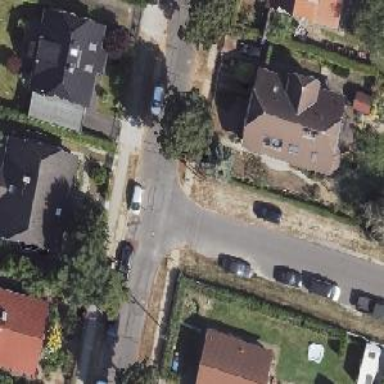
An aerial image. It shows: Residential road with asphalt surface. Both sides of the road have parallel parking lanes.